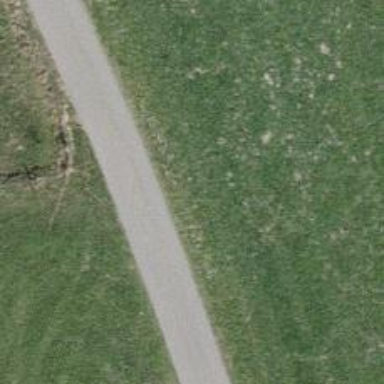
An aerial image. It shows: Unclassified road.